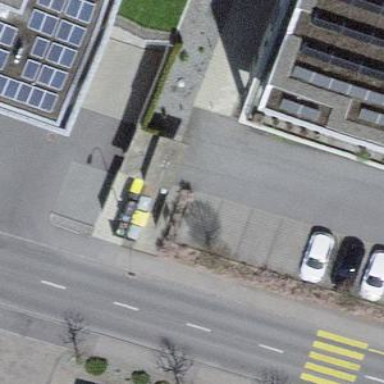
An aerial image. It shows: Street-side parking area.